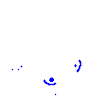
Particle: kaon